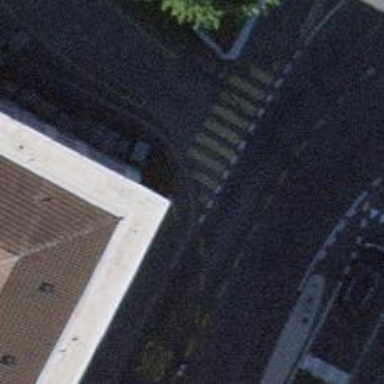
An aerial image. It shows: Kerb barrier.